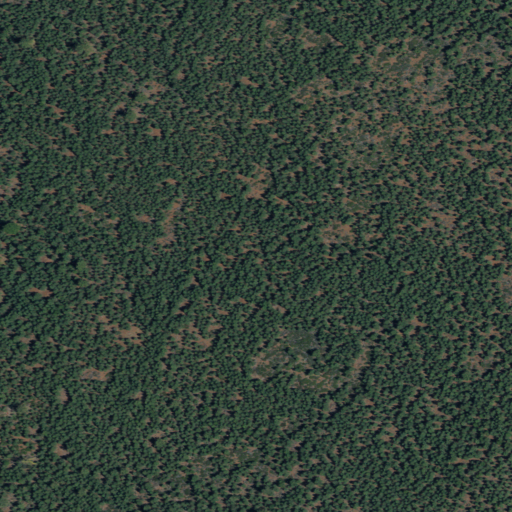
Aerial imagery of plain(s) in California named Bald Mountain Flat containing evergreen forest and shrub